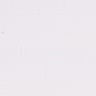
Metastatic tissue present: no